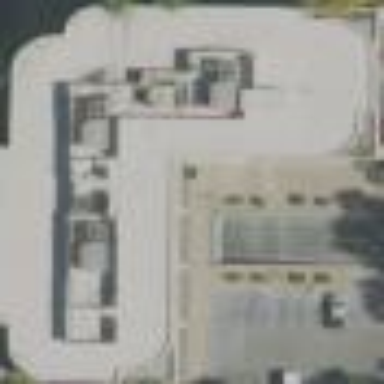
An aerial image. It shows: Commercial building.